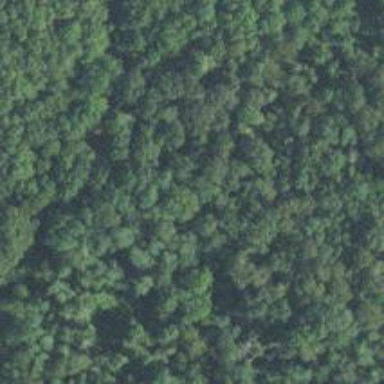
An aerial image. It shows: Mixed leaf woodland.